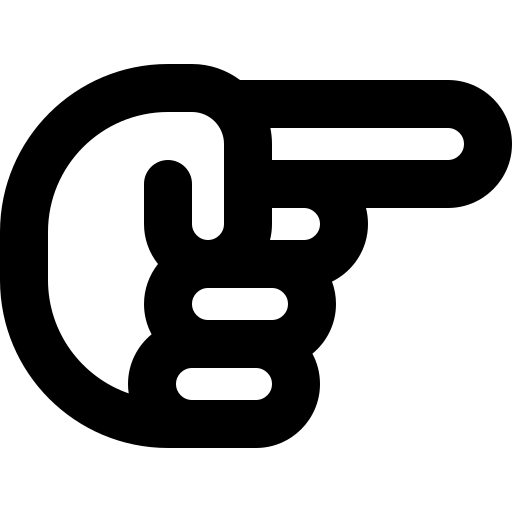
Tags: icon, FontAwesome, fa-icon, outline, hand, point, right